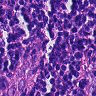
Metastatic tissue present: no